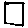
Label: square